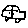
Label: car